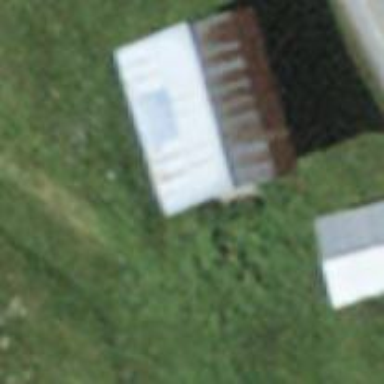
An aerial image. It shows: Cabin is depicted in the image.